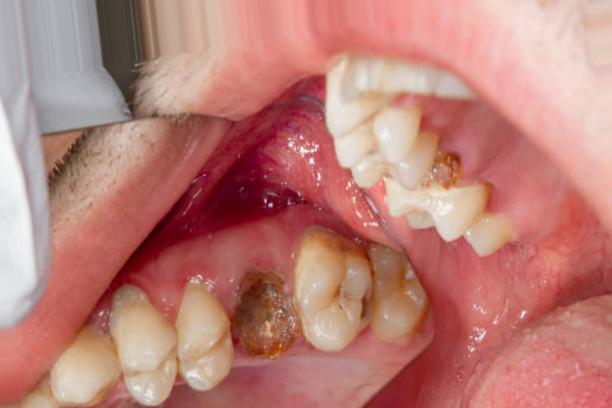
Condition: Caries